Question: i have a div tag like this :
'''
<div id="test">
<p>Some text here</p>
</div>
'''
i want to make border-bottom of 'test' lunate! any one can help?
it is something like this :

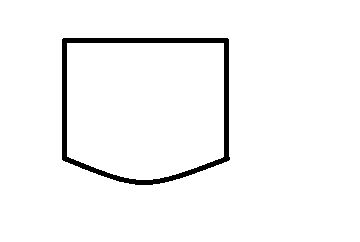
Answer: <URL>
'''
#test{
width:150px;
height:150px;
border:1px solid silver;
border-radius: 0 0 50% 50%
}
'''